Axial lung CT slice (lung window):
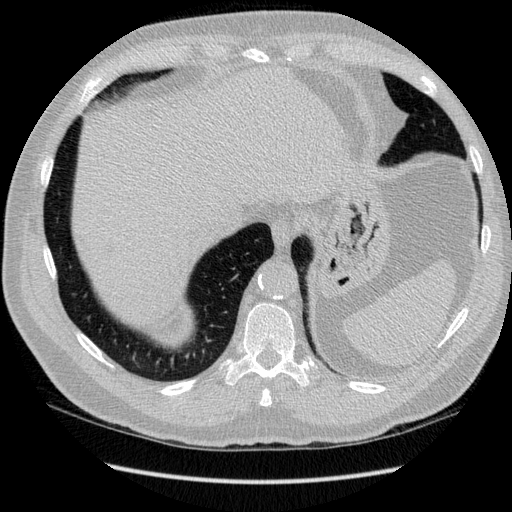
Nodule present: no